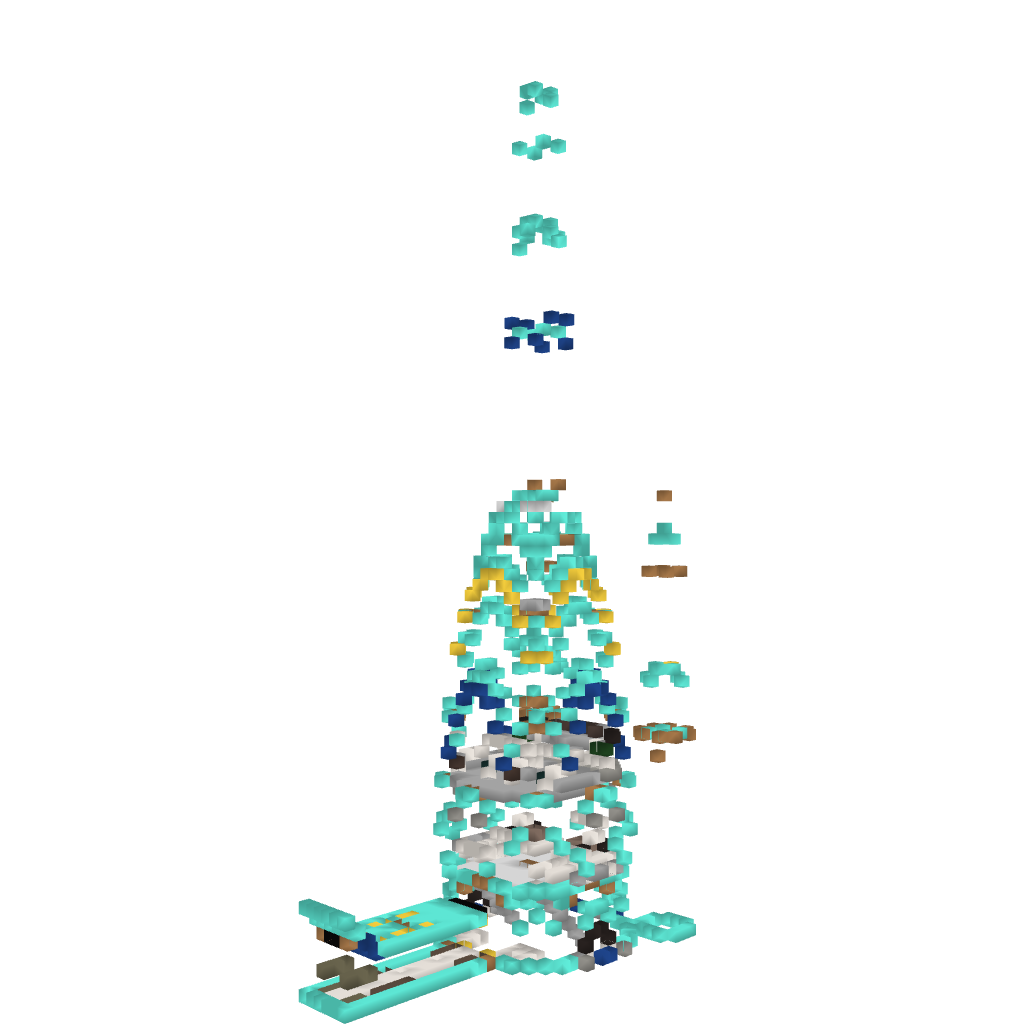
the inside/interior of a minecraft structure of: the big rich castle